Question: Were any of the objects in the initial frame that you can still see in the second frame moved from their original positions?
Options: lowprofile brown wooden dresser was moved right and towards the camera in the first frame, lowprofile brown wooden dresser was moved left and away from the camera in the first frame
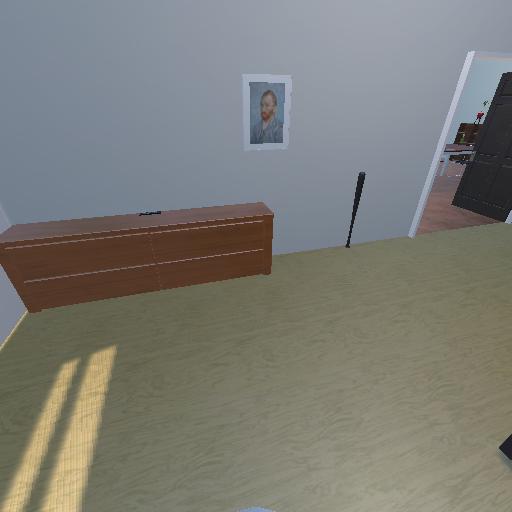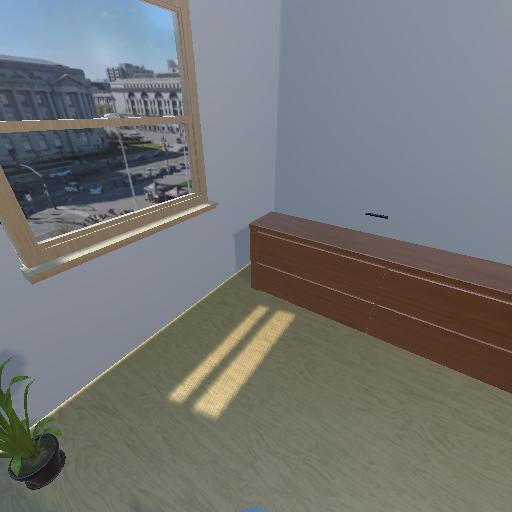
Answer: lowprofile brown wooden dresser was moved right and towards the camera in the first frame